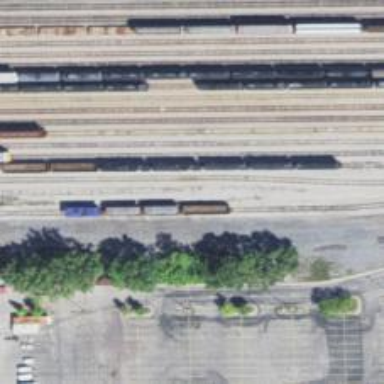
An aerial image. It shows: Abandoned railway yard is depicted.